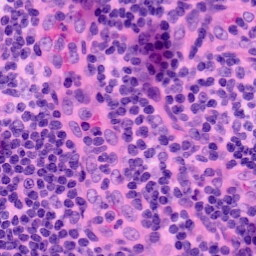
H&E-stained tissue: LymphNode